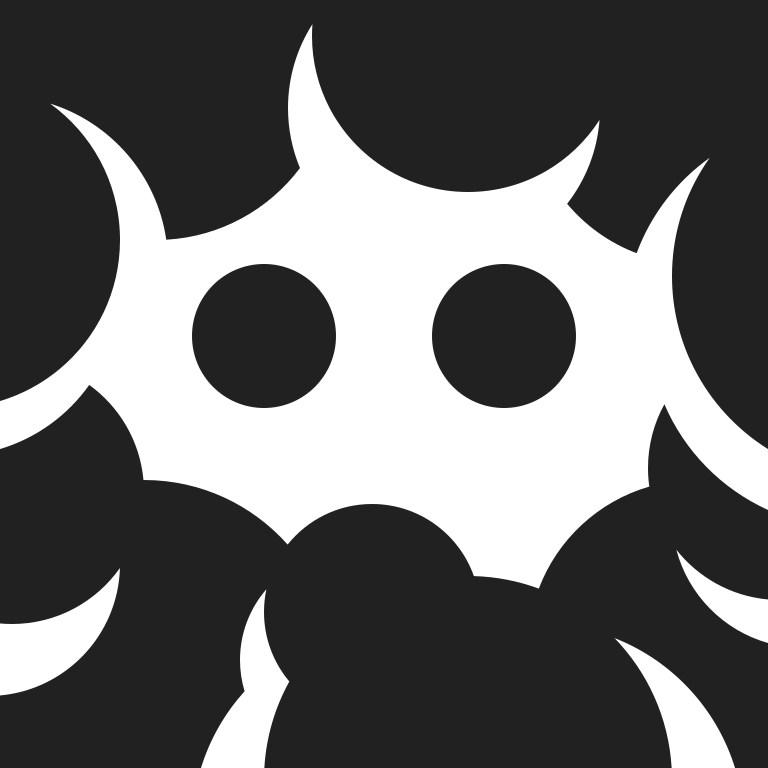
face in clouds high contrast